問題: 線分ABを直径とする半円があり、その弧と線分ABの両方に接する円Ωがあります。ここで、Ωと半円弧の接点をS、Ωと線分ABとの接点をTとし、直線SBとΩの交点のうちSでないほうをP、Tから直線SBにおろした垂線の足をHとします。AT＜BT、SH＝3、HP＝1が成り立つとき、線分PBの長さはいくつですか。
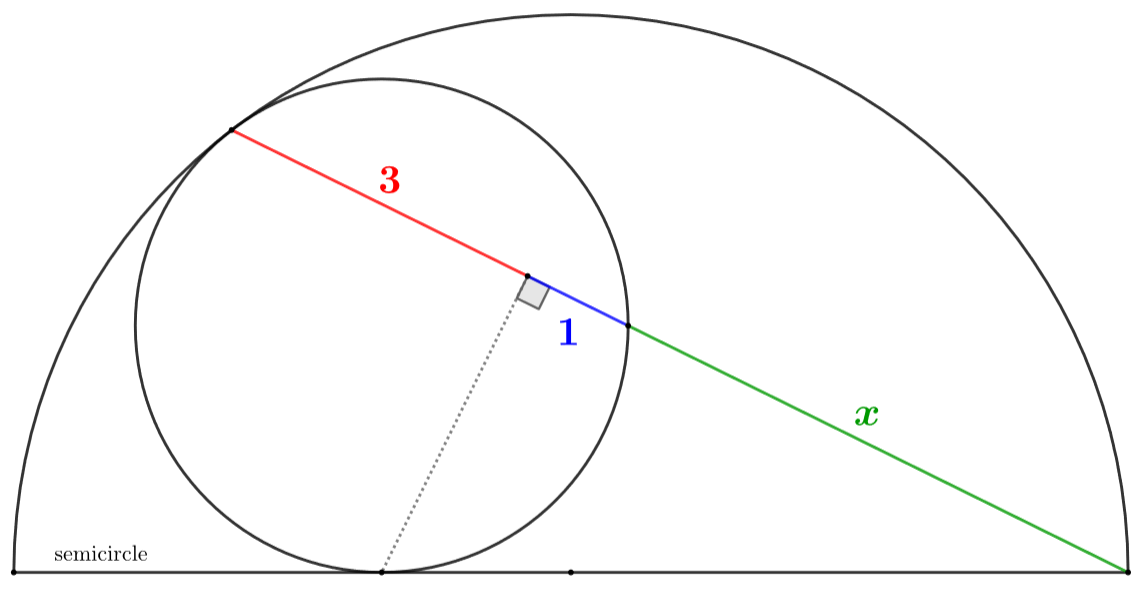
解答: ∠HST＝45°である（一般に、同様の状況で∠AST＝∠BSTである）からSH＝TH＝3。方べきの定理と三平方の定理からPBの長さは5である。
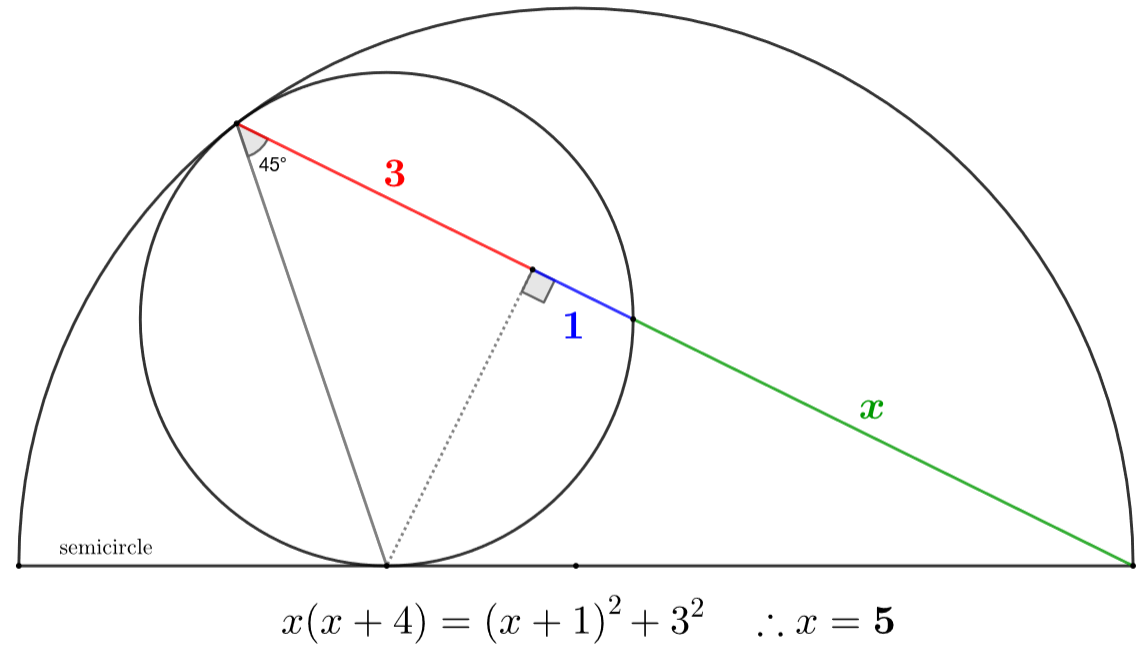
答え: 5
タグ: 方べきの定理、三平方の定理